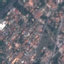
Label: Residential